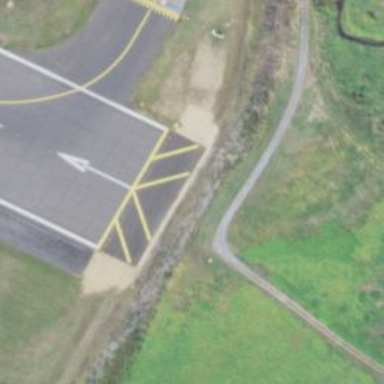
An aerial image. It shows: Area at the airport designated as stopway.